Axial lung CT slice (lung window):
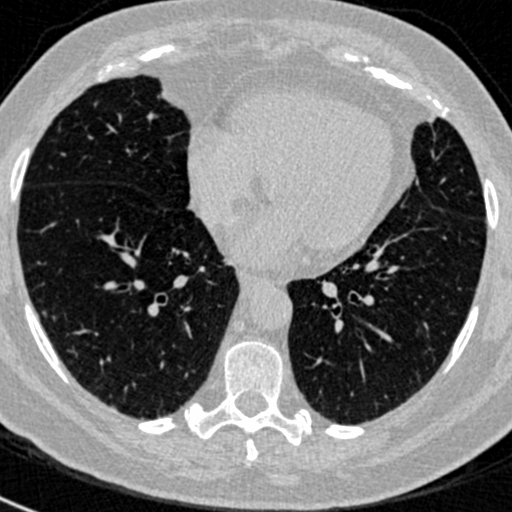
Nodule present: no